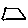
Label: hexagon